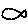
Label: fish